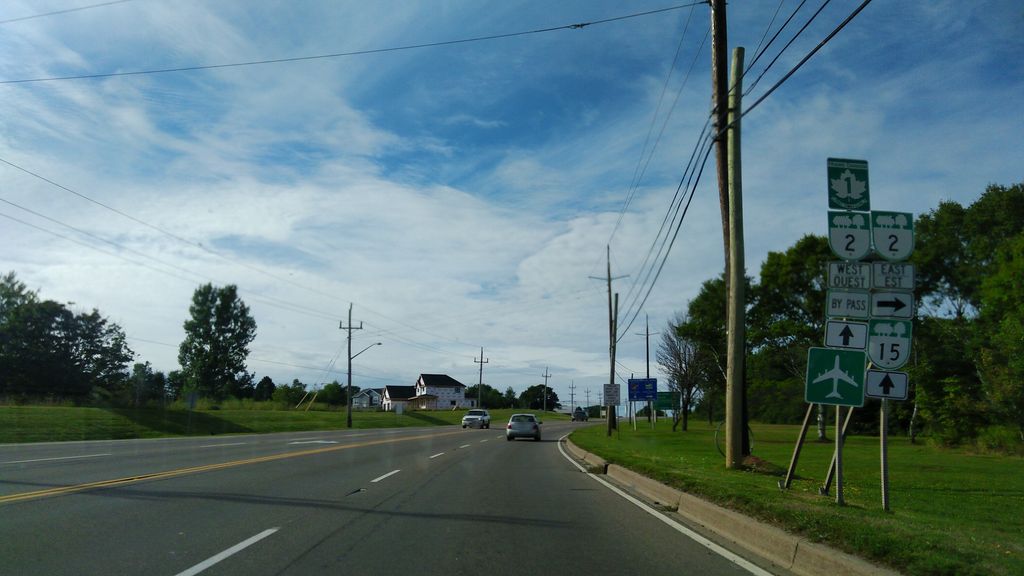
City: charlottetown